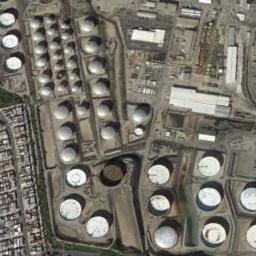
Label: storage_tank